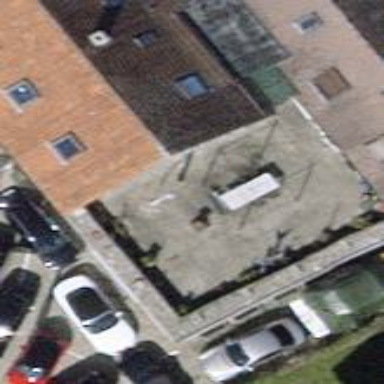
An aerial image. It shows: Industrial building with unique saltbox-shaped roof.